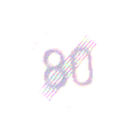
Verkehrszeichen: EndeGeschwindigkeit80
Umgebung: Outdoor, Urban
Tageszeit: Night
Wetter: Overcast
Licht: Artificial
Jahreszeit: Winter
Kontrast: MediumContrast